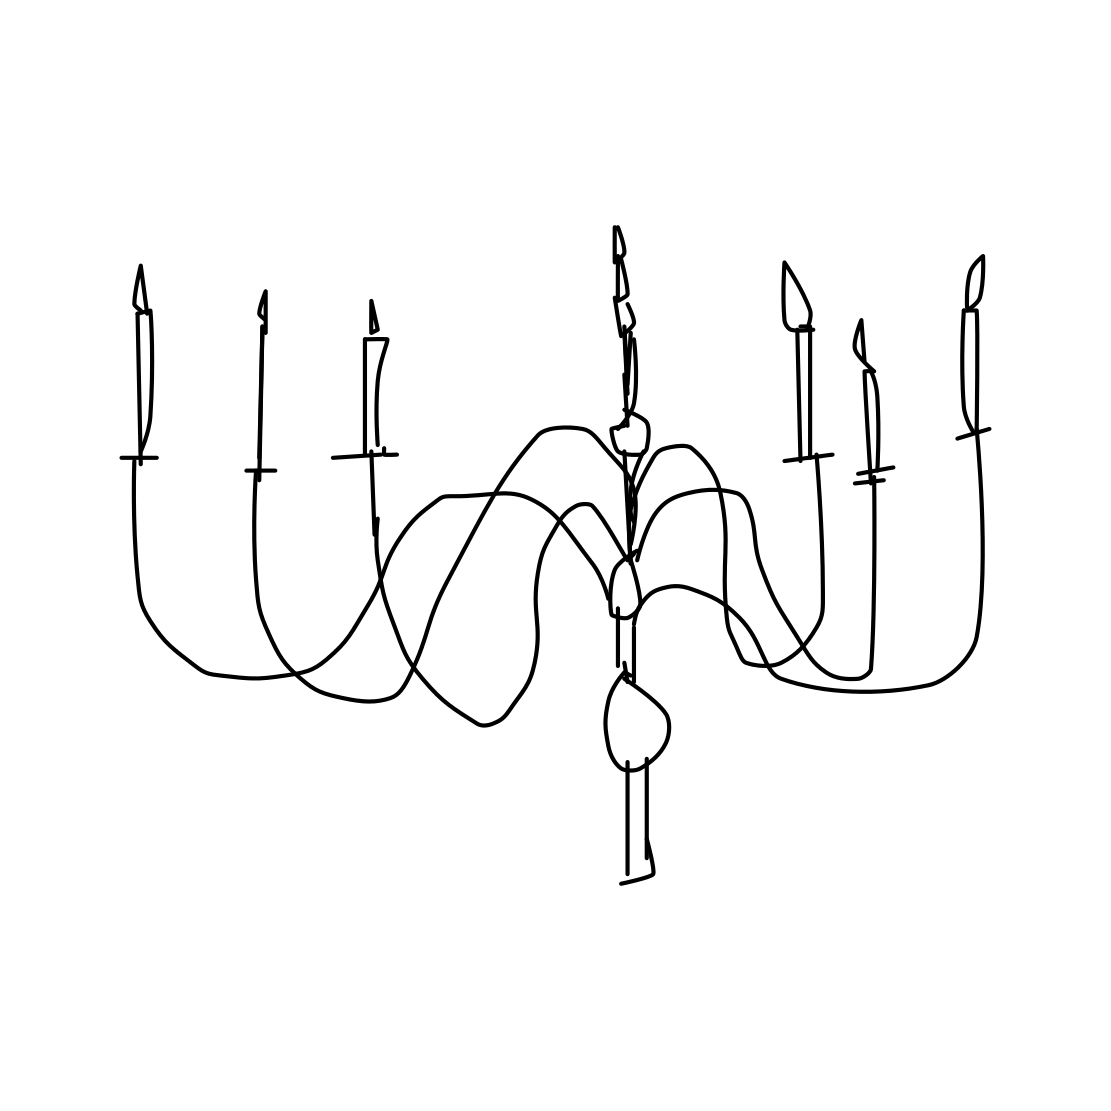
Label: chandelier